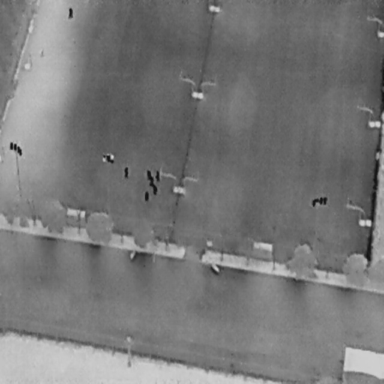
There are seven People in the infrared image.